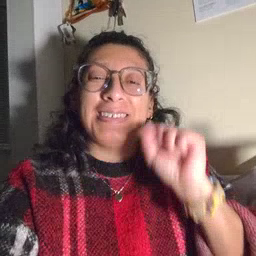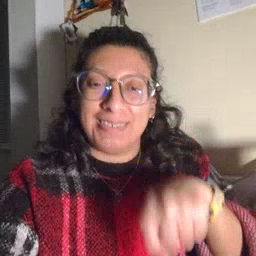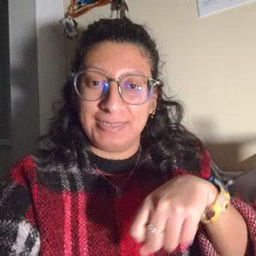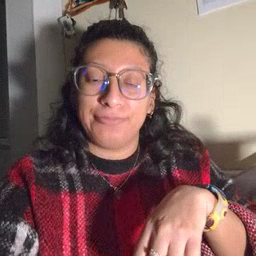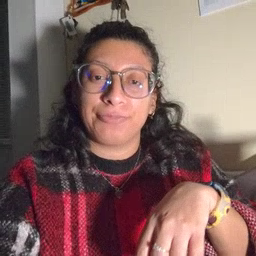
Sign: can